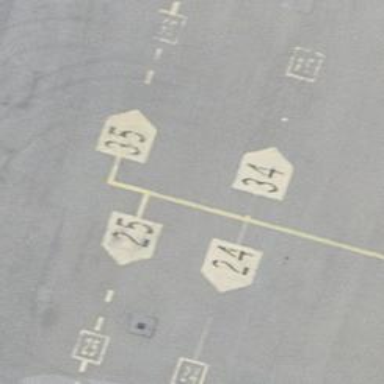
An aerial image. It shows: Airport parking position.